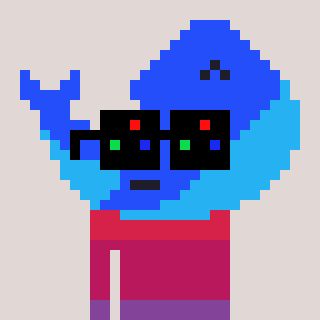
a pixel art character with square black sunglasses, a whale-shaped head and a yellow-colored body on a warm background